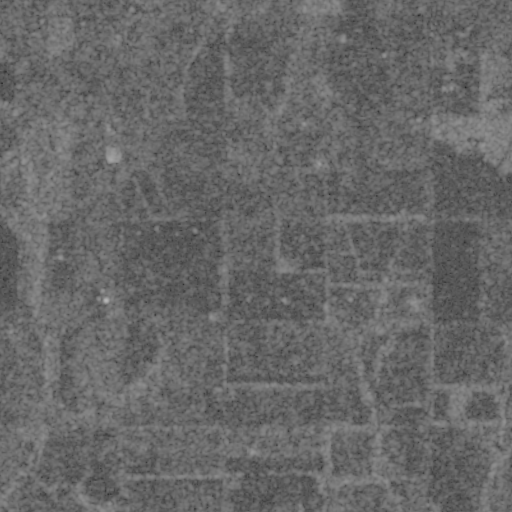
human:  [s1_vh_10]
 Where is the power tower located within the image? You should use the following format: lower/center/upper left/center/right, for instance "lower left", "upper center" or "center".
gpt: The power tower is located in the lower right of the image.
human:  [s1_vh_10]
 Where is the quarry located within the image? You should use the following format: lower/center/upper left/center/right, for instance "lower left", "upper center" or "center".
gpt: There is no quarry in the image.

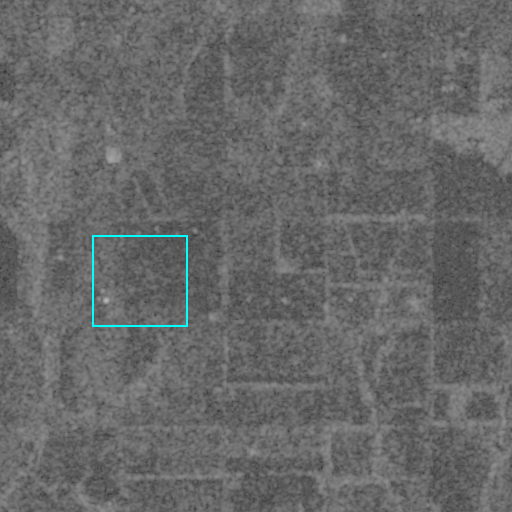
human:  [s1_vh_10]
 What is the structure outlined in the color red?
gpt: There is no red outline.
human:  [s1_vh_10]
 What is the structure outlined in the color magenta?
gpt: There is no structure outlined in magenta.